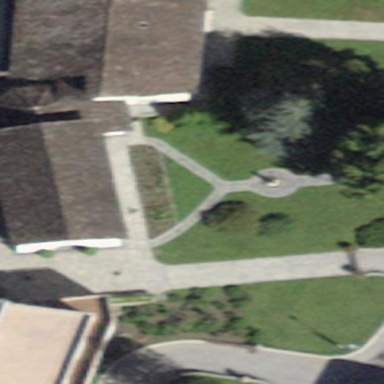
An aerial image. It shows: Building that is place of worship.